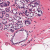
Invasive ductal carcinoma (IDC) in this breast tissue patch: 0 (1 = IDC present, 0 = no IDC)